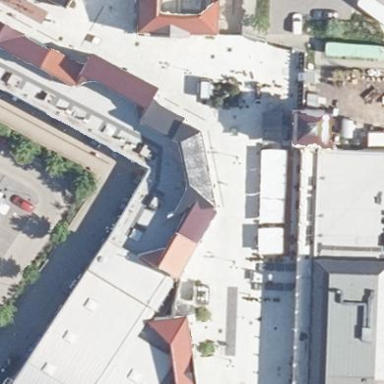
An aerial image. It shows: Retail building that houses clothes shop.